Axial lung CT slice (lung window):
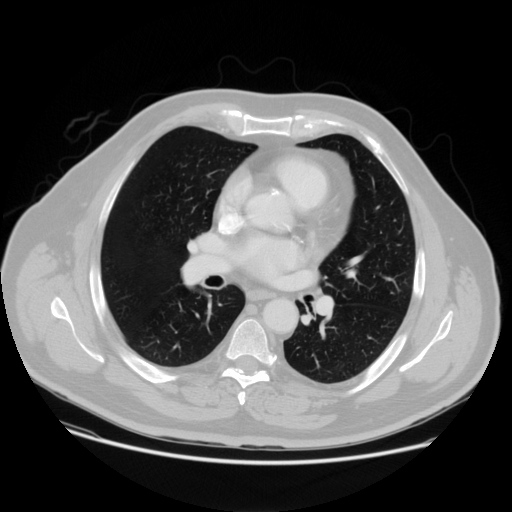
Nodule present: no